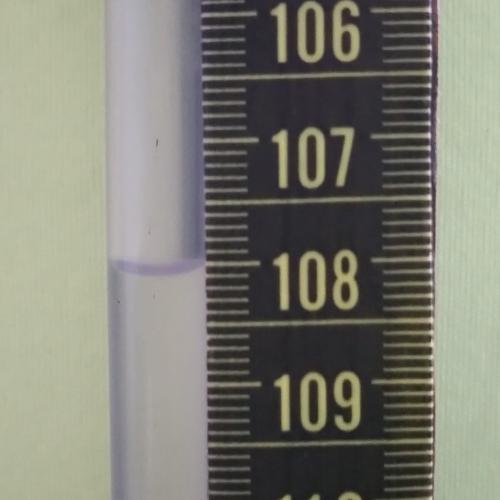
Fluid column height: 108.0 cm